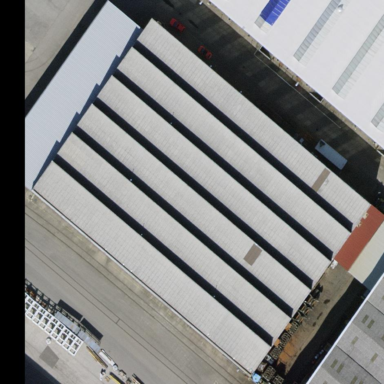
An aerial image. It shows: Industrial building.